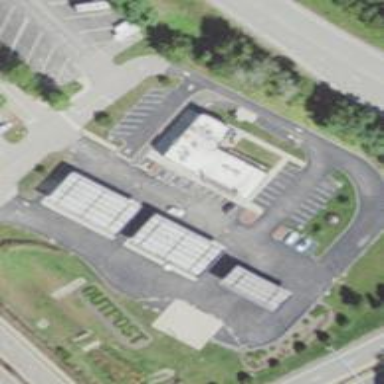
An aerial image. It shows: Convenience shop.